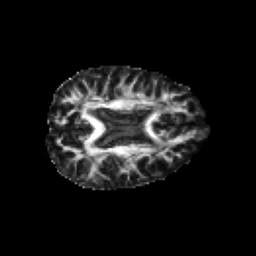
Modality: FA
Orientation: axial
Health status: healthy
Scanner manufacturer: philips
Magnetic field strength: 3 T
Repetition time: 6.964 s
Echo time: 0.092 s